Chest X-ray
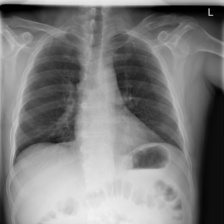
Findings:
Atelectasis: negative
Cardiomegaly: negative
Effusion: negative
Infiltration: negative
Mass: negative
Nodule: negative
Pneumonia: negative
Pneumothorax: negative
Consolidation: negative
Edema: negative
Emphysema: negative
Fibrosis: negative
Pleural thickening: negative
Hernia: negative